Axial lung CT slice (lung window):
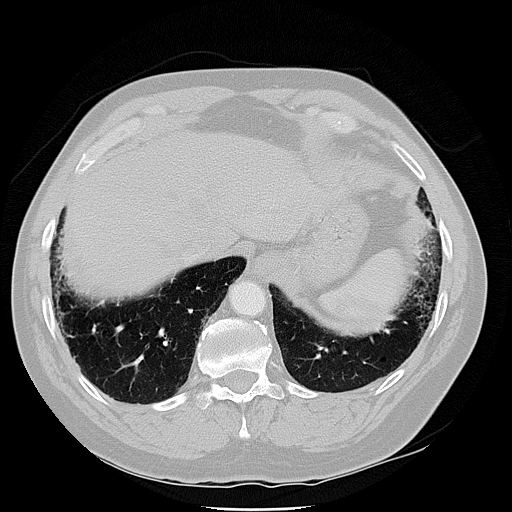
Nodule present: no